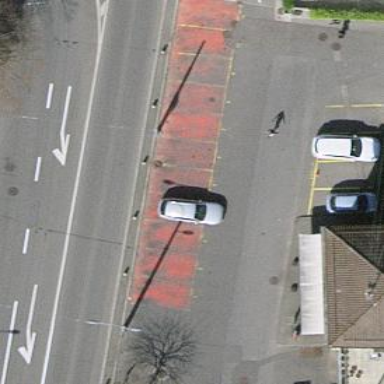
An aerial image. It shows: Street side parking area.